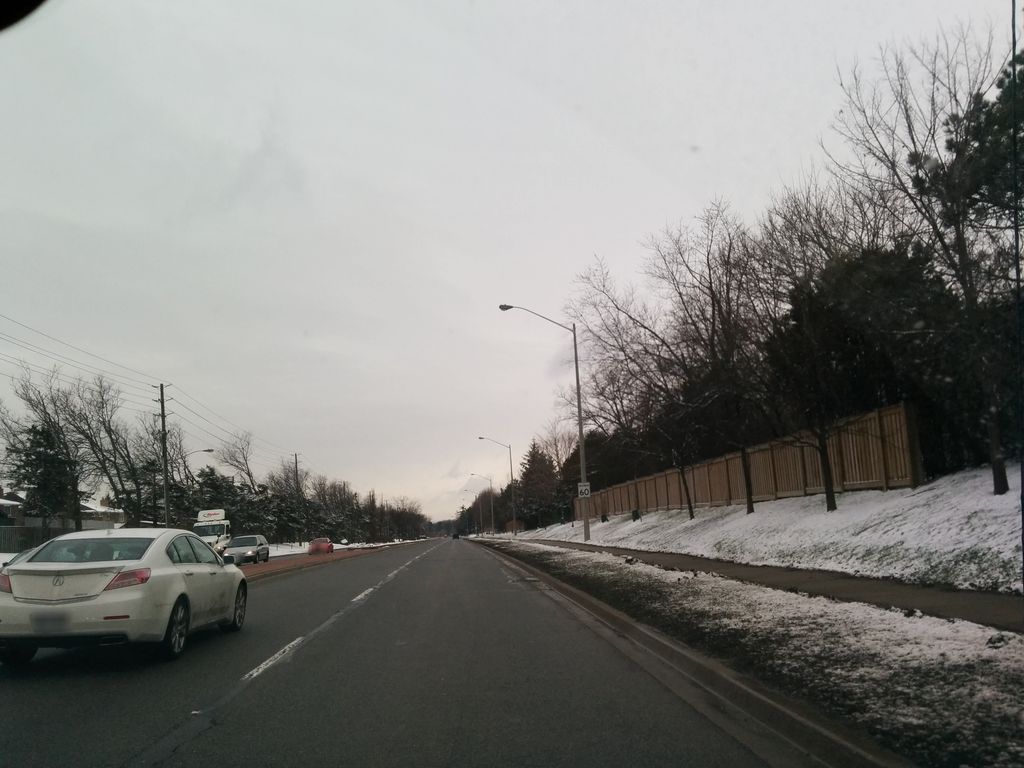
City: toronto